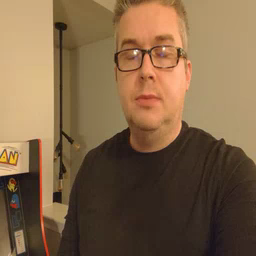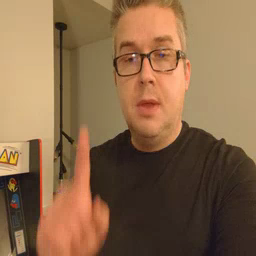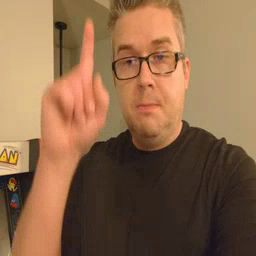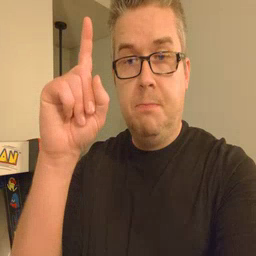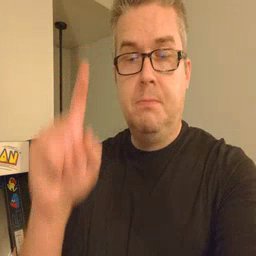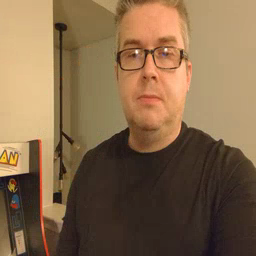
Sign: up